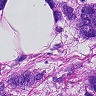
Metastatic tissue present: yes